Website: apple
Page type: order-returns
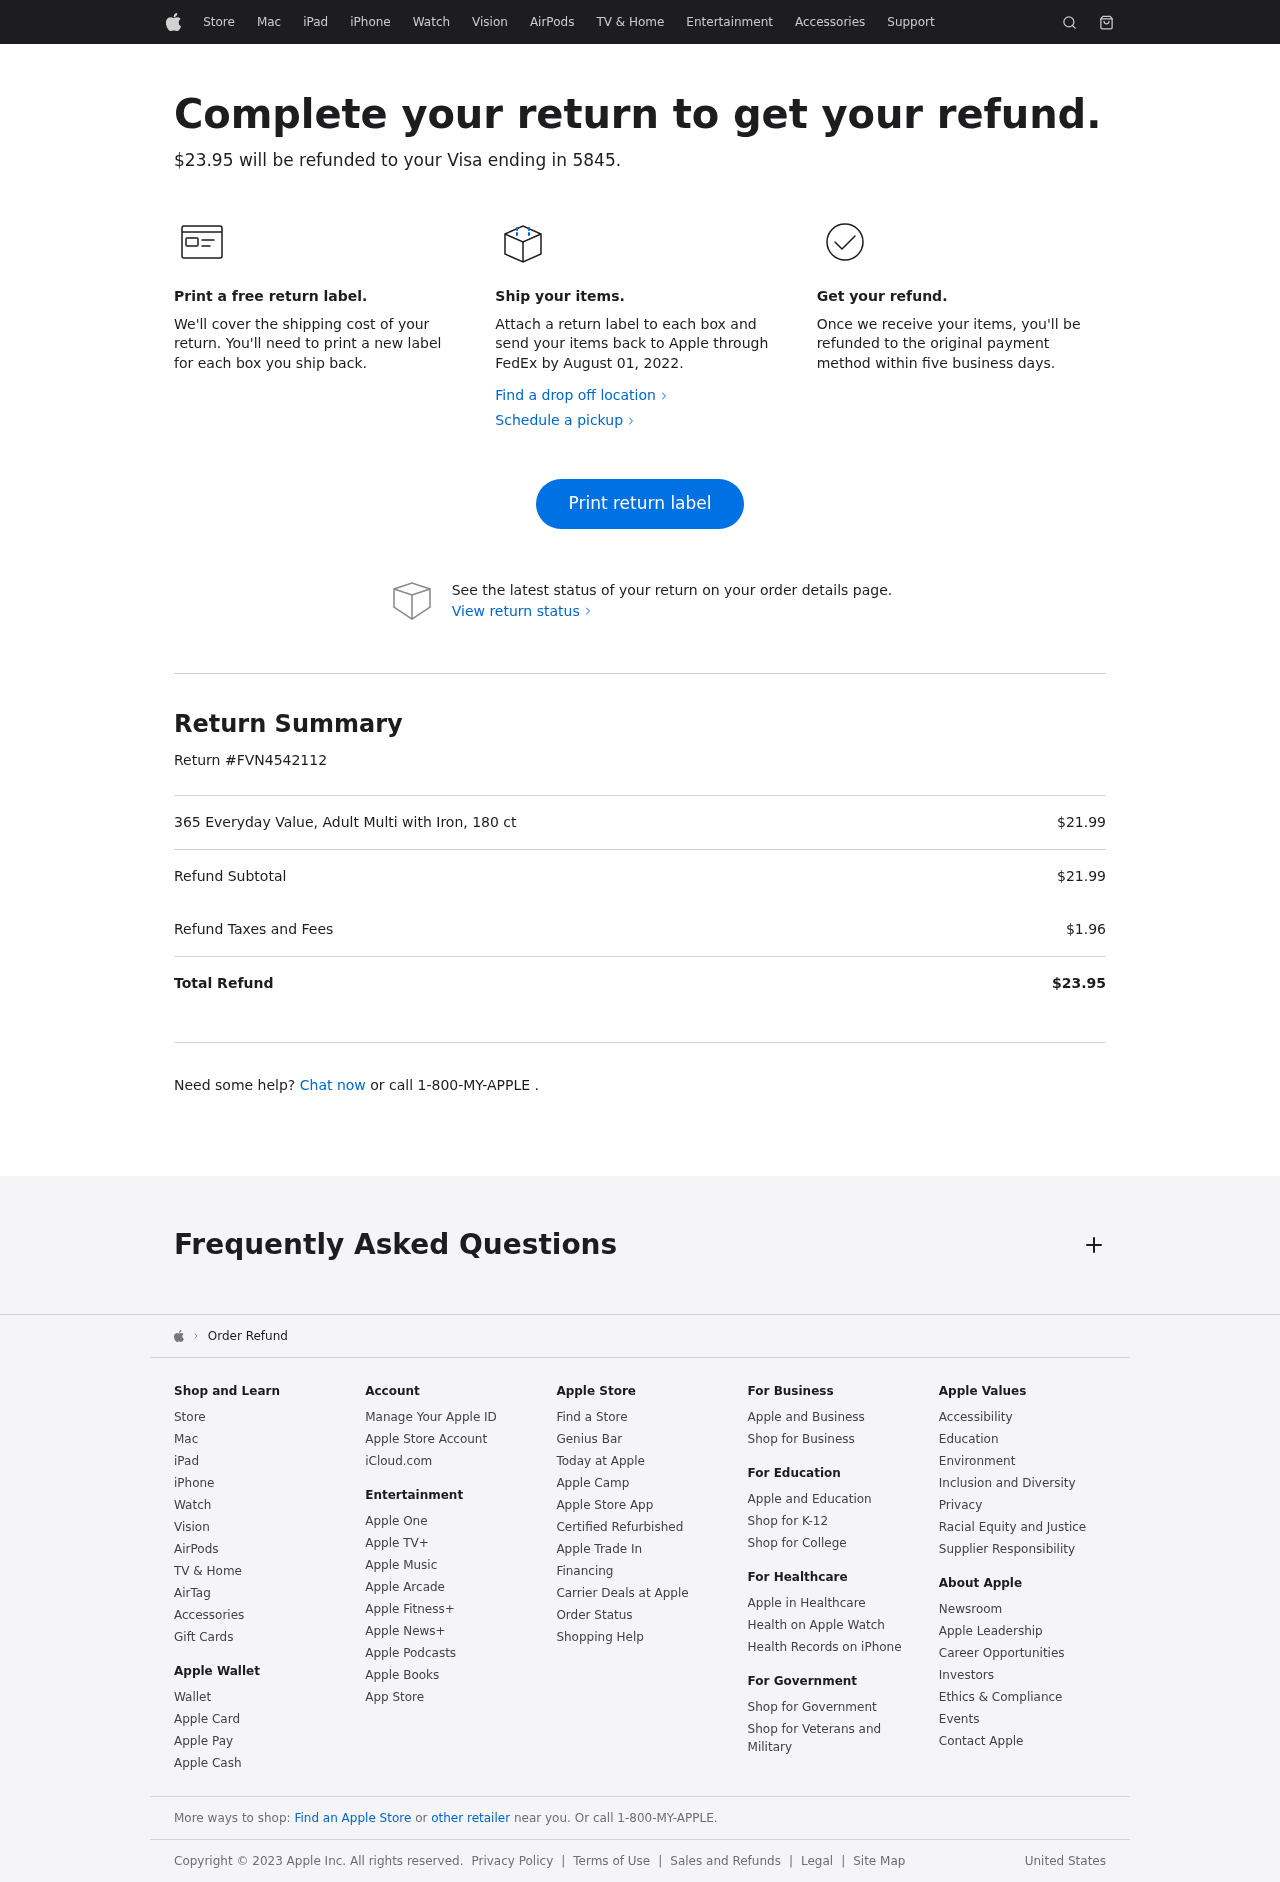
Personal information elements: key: PII_CARD_LAST4
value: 5845
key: PII_CARD_TYPE
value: Visa
Product elements: key: PRODUCT1_NAME
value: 365 Everyday Value, Adult Multi with Iron, 180 ct
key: PRODUCT1_PRICE
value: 21.99
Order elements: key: ORDER_TOTAL
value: $23.95
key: ORDER_RETURN_BY_DATE
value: August 01, 2022
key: ORDER_RETURN_ID
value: FVN4542112
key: ORDER_SUBTOTAL
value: $21.99
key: ORDER_TAX
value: $1.96